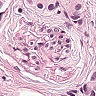
Metastatic tissue present: yes